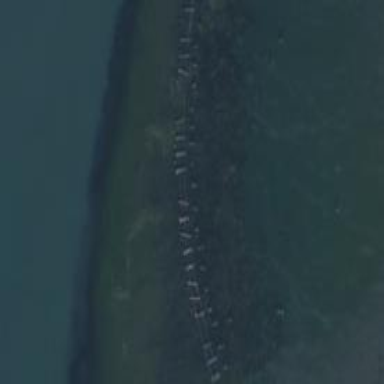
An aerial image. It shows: Ruined pier structure.